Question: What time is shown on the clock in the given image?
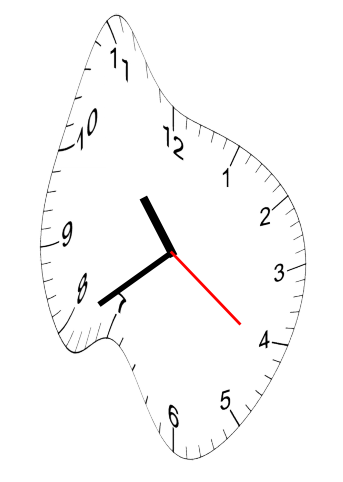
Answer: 10:39:21